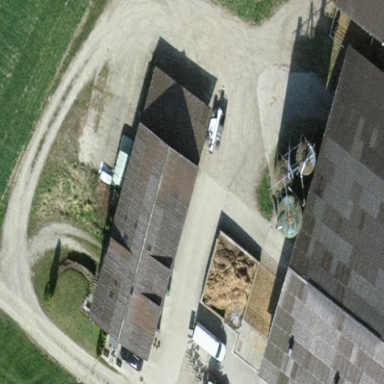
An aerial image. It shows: Farm building with gabled roof.